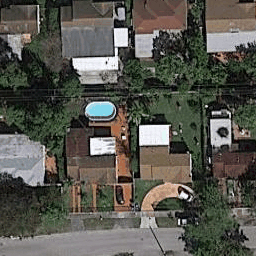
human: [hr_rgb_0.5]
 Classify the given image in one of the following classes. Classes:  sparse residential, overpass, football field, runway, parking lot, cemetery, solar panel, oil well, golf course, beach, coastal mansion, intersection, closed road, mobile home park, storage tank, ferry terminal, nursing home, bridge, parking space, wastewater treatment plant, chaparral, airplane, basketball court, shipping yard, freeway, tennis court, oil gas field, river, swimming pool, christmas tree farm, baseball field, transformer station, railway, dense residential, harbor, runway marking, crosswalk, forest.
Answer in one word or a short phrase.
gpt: dense residential